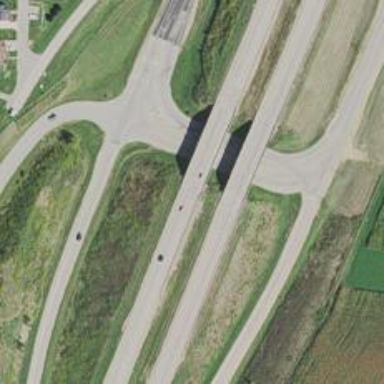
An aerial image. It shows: Motorway bridge over road.